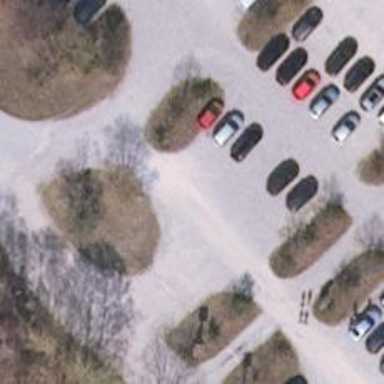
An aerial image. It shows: Road serving as parking aisle.